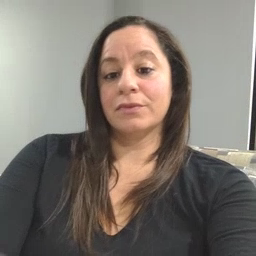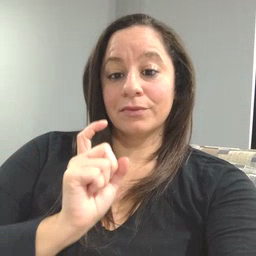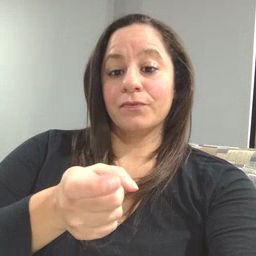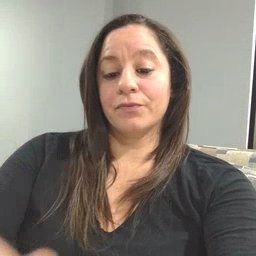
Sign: gift